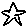
Label: star